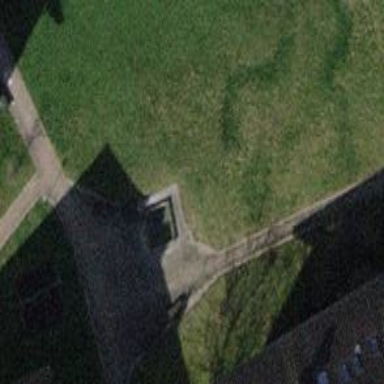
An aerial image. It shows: Brown bench in the vicinity.